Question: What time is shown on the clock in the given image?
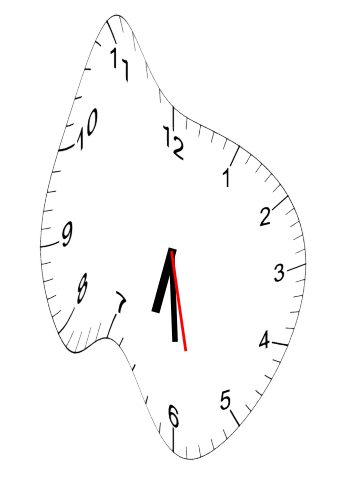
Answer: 06:29:28